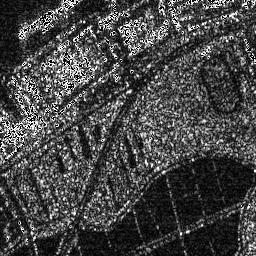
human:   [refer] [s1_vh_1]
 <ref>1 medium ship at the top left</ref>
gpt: <box>[[5, 3, 20, 15, 0]]</box>